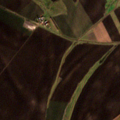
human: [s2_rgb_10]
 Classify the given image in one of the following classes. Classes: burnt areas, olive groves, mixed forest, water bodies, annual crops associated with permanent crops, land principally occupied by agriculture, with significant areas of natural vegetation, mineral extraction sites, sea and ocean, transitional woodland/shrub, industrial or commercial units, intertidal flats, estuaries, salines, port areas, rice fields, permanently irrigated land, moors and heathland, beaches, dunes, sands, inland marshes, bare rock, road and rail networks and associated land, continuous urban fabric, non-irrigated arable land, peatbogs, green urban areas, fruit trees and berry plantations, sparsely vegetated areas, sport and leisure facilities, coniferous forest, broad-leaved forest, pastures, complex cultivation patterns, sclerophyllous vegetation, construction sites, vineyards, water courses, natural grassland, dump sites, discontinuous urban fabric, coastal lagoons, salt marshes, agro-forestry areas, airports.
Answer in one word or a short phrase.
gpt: non-irrigated arable land, pastures